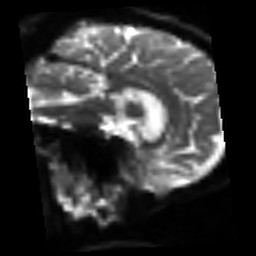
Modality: sbref
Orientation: sagittal
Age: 75
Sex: female
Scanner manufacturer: siemens
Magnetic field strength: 3 T
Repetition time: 3.2 s
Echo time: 0.081 s